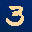
Label: 3